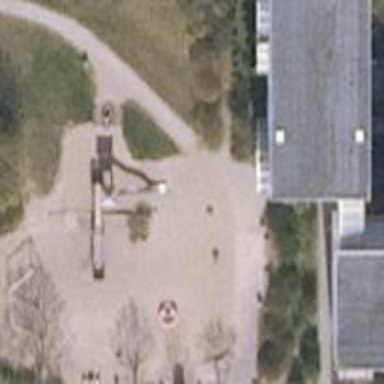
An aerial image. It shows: Playground area for leisure activities on the land.